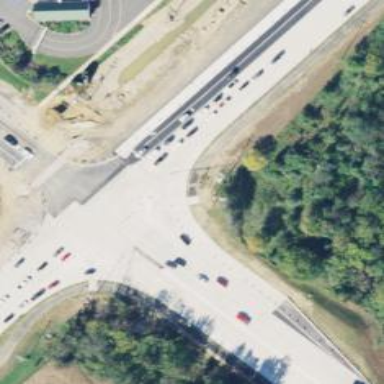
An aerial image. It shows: Trunk link road with asphalt surface.